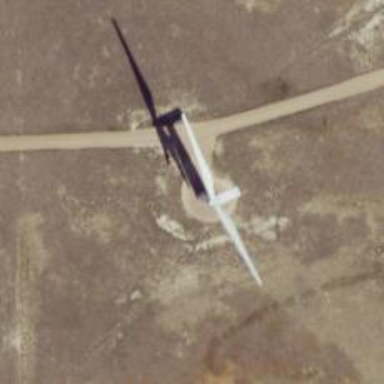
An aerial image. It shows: Wind generator in the form of horizontal axis wind turbine.